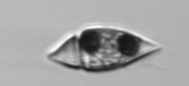
Label: Amphidinium